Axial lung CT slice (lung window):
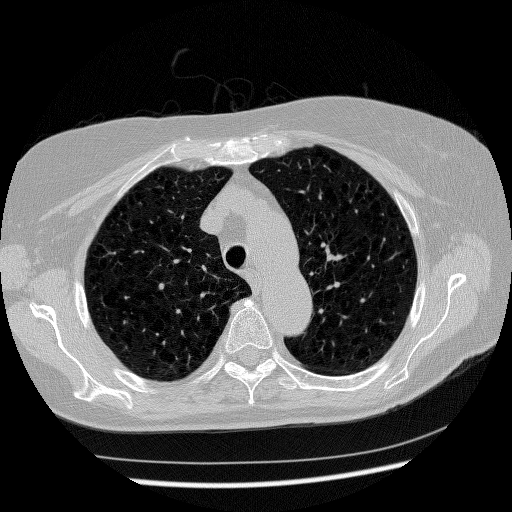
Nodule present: no